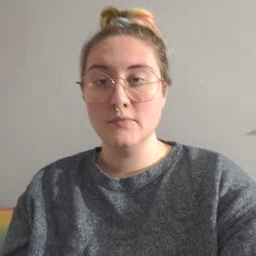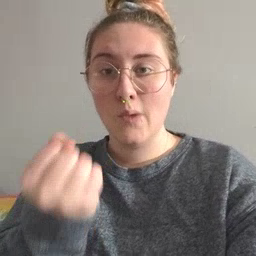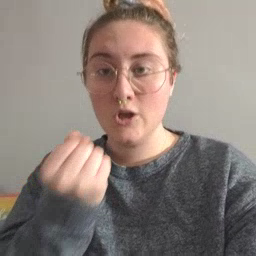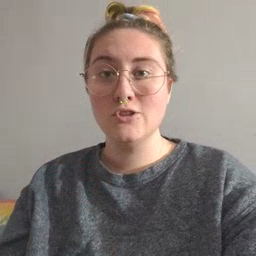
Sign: drawer